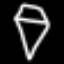
Label: diamond